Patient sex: M
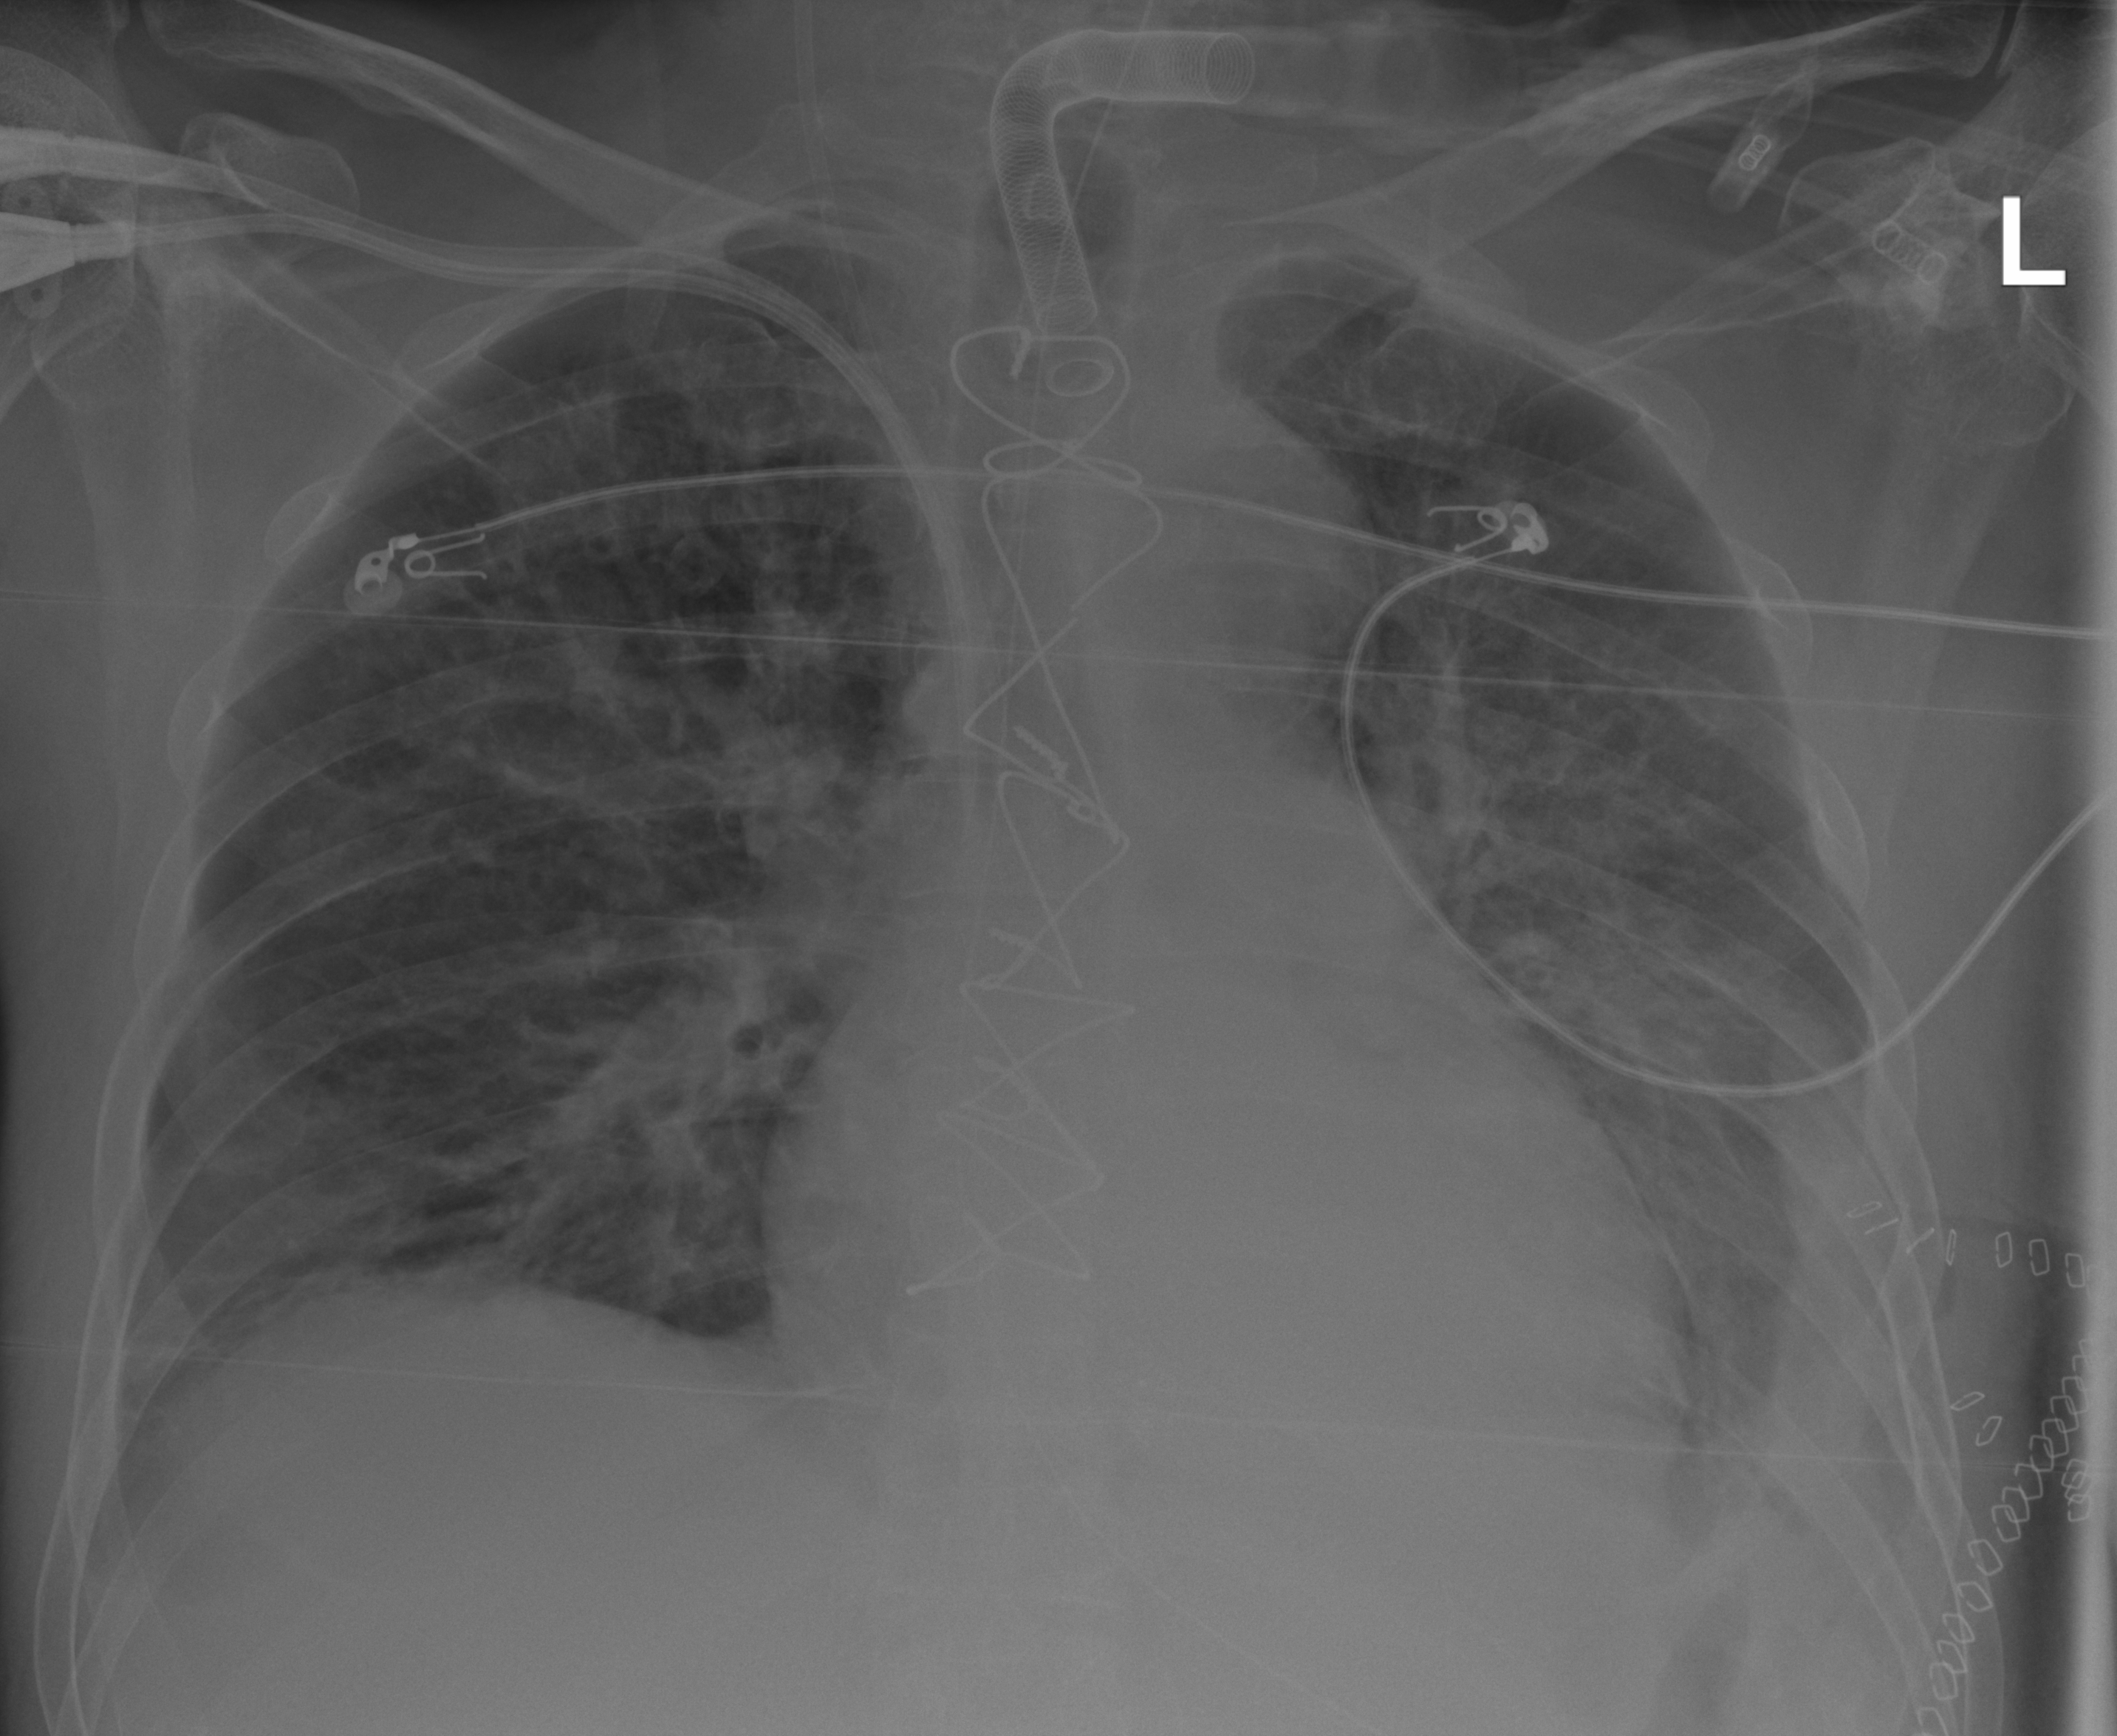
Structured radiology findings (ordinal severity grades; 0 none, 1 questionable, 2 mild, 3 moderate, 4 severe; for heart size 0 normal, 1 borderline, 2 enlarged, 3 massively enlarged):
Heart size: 1
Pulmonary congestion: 0
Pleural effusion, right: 1
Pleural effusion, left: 3
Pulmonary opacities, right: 2
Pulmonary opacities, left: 3
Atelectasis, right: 2
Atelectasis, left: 3